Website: crate-barrel
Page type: customer-info-address
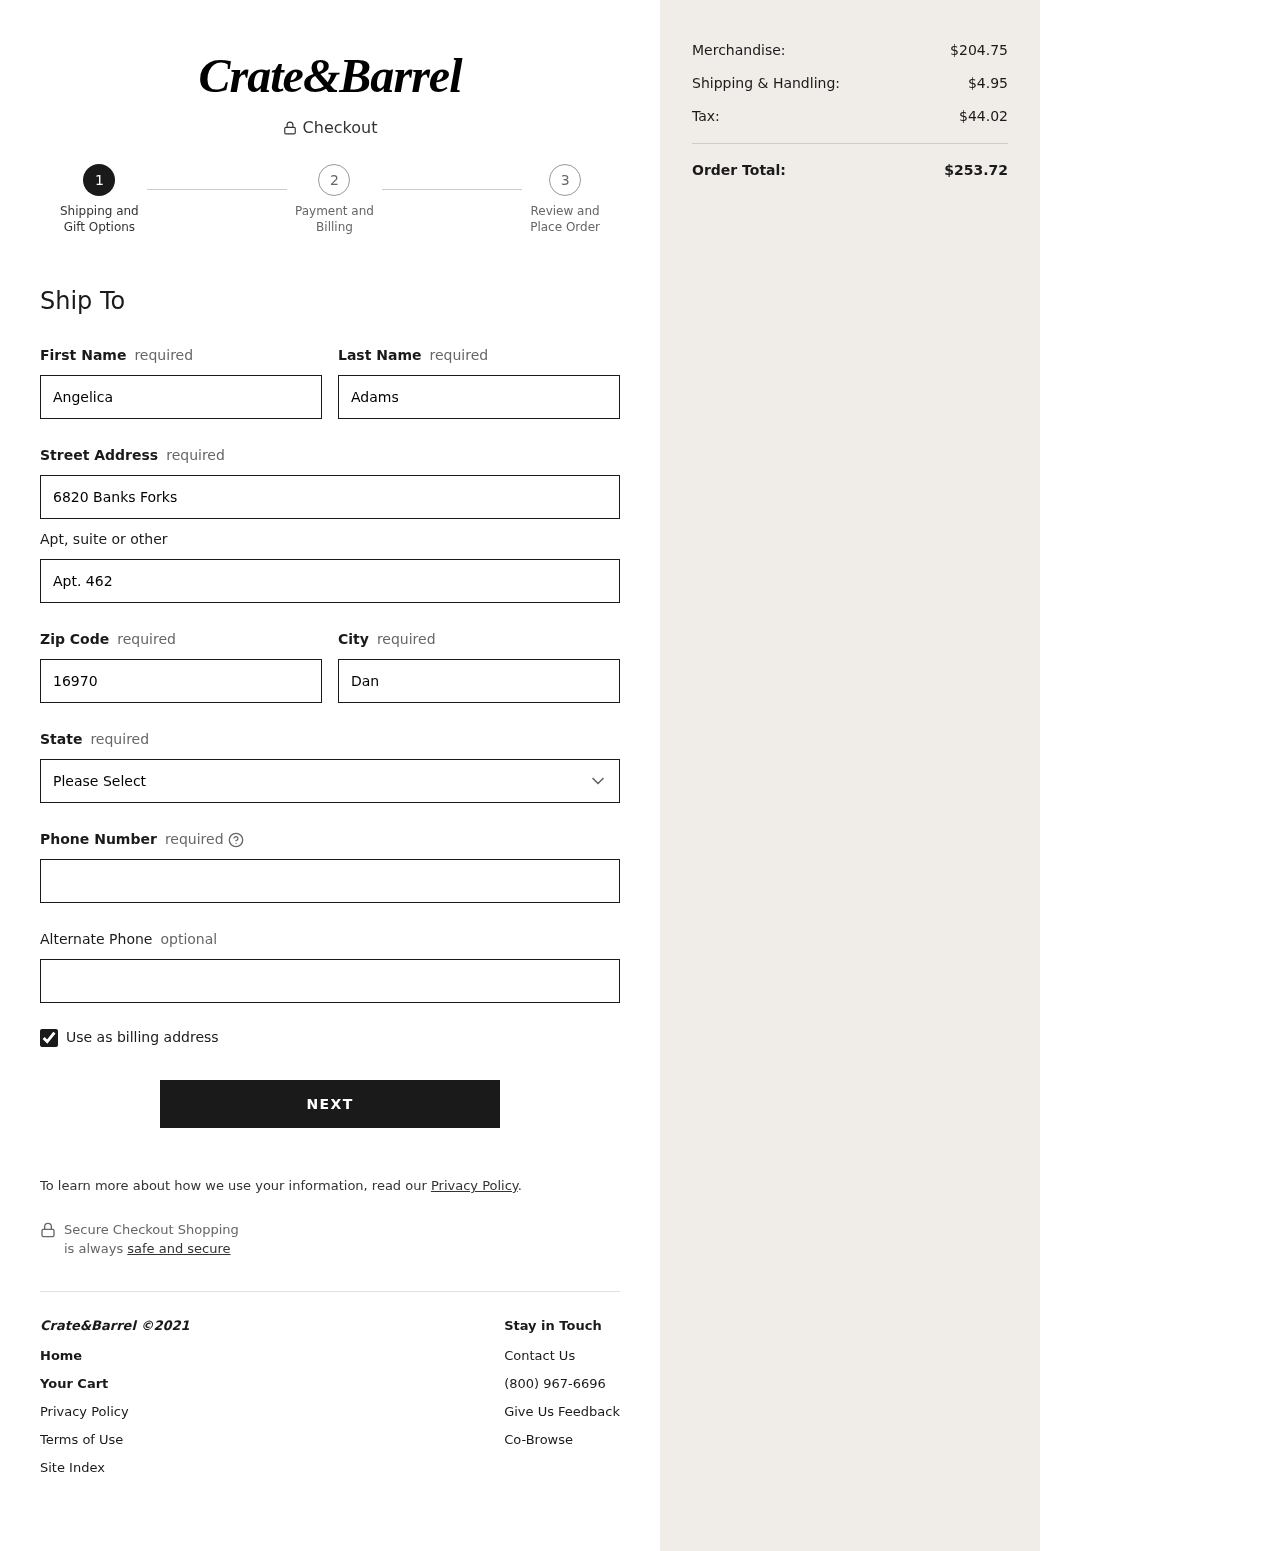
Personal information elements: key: PII_STATE
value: Illinois
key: PII_FIRSTNAME
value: Angelica
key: PII_LASTNAME
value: Adams
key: PII_STREET
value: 6820 Banks Forks
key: PII_STREET2
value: Apt. 462
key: PII_POSTCODE
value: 16970
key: PII_CITY
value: Danielburgh
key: PII_PHONE
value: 7576651155
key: PII_PHONE_ALT
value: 2489176665
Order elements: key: ORDER_SUBTOTAL
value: $204.75
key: ORDER_SHIPPING_COST
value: $4.95
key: ORDER_TAX
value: $44.02
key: ORDER_TOTAL
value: $253.72